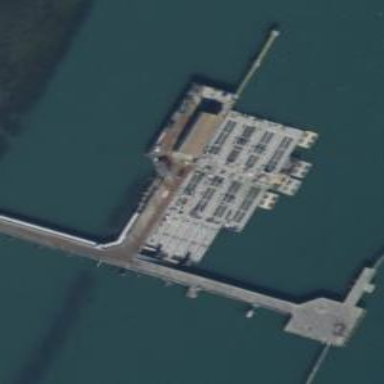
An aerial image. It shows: Man-made pier.